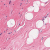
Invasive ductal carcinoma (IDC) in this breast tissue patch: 0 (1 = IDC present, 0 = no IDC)